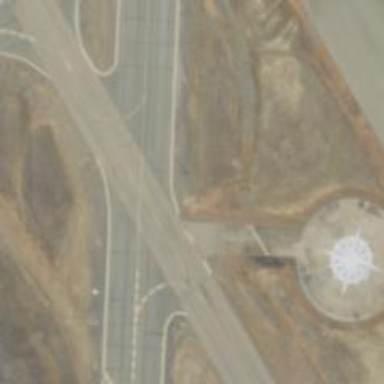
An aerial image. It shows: View of taxiway at the airport.